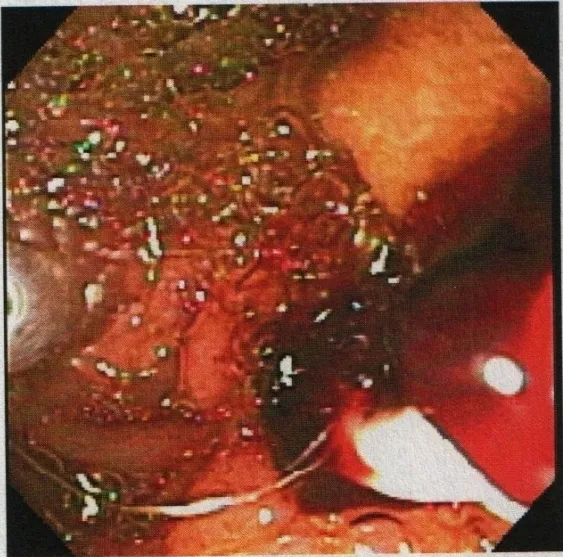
Endoscopic retrograde cholangiopancreatographic (ERCP) removal of obstructing blood clots is initiated.
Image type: endoscopy (gi_endoscopy)